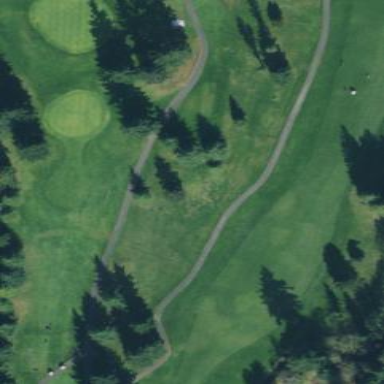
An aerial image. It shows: Golf fairway in the image.